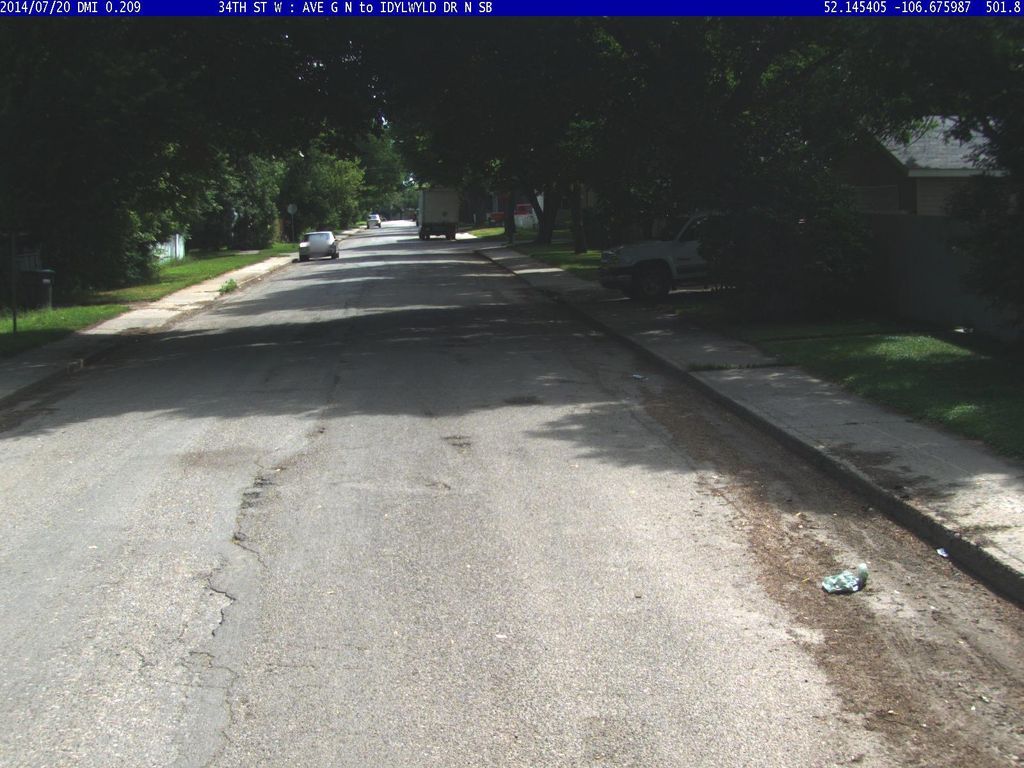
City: saskatoon